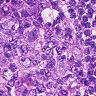
Metastatic tissue present: no